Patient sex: F
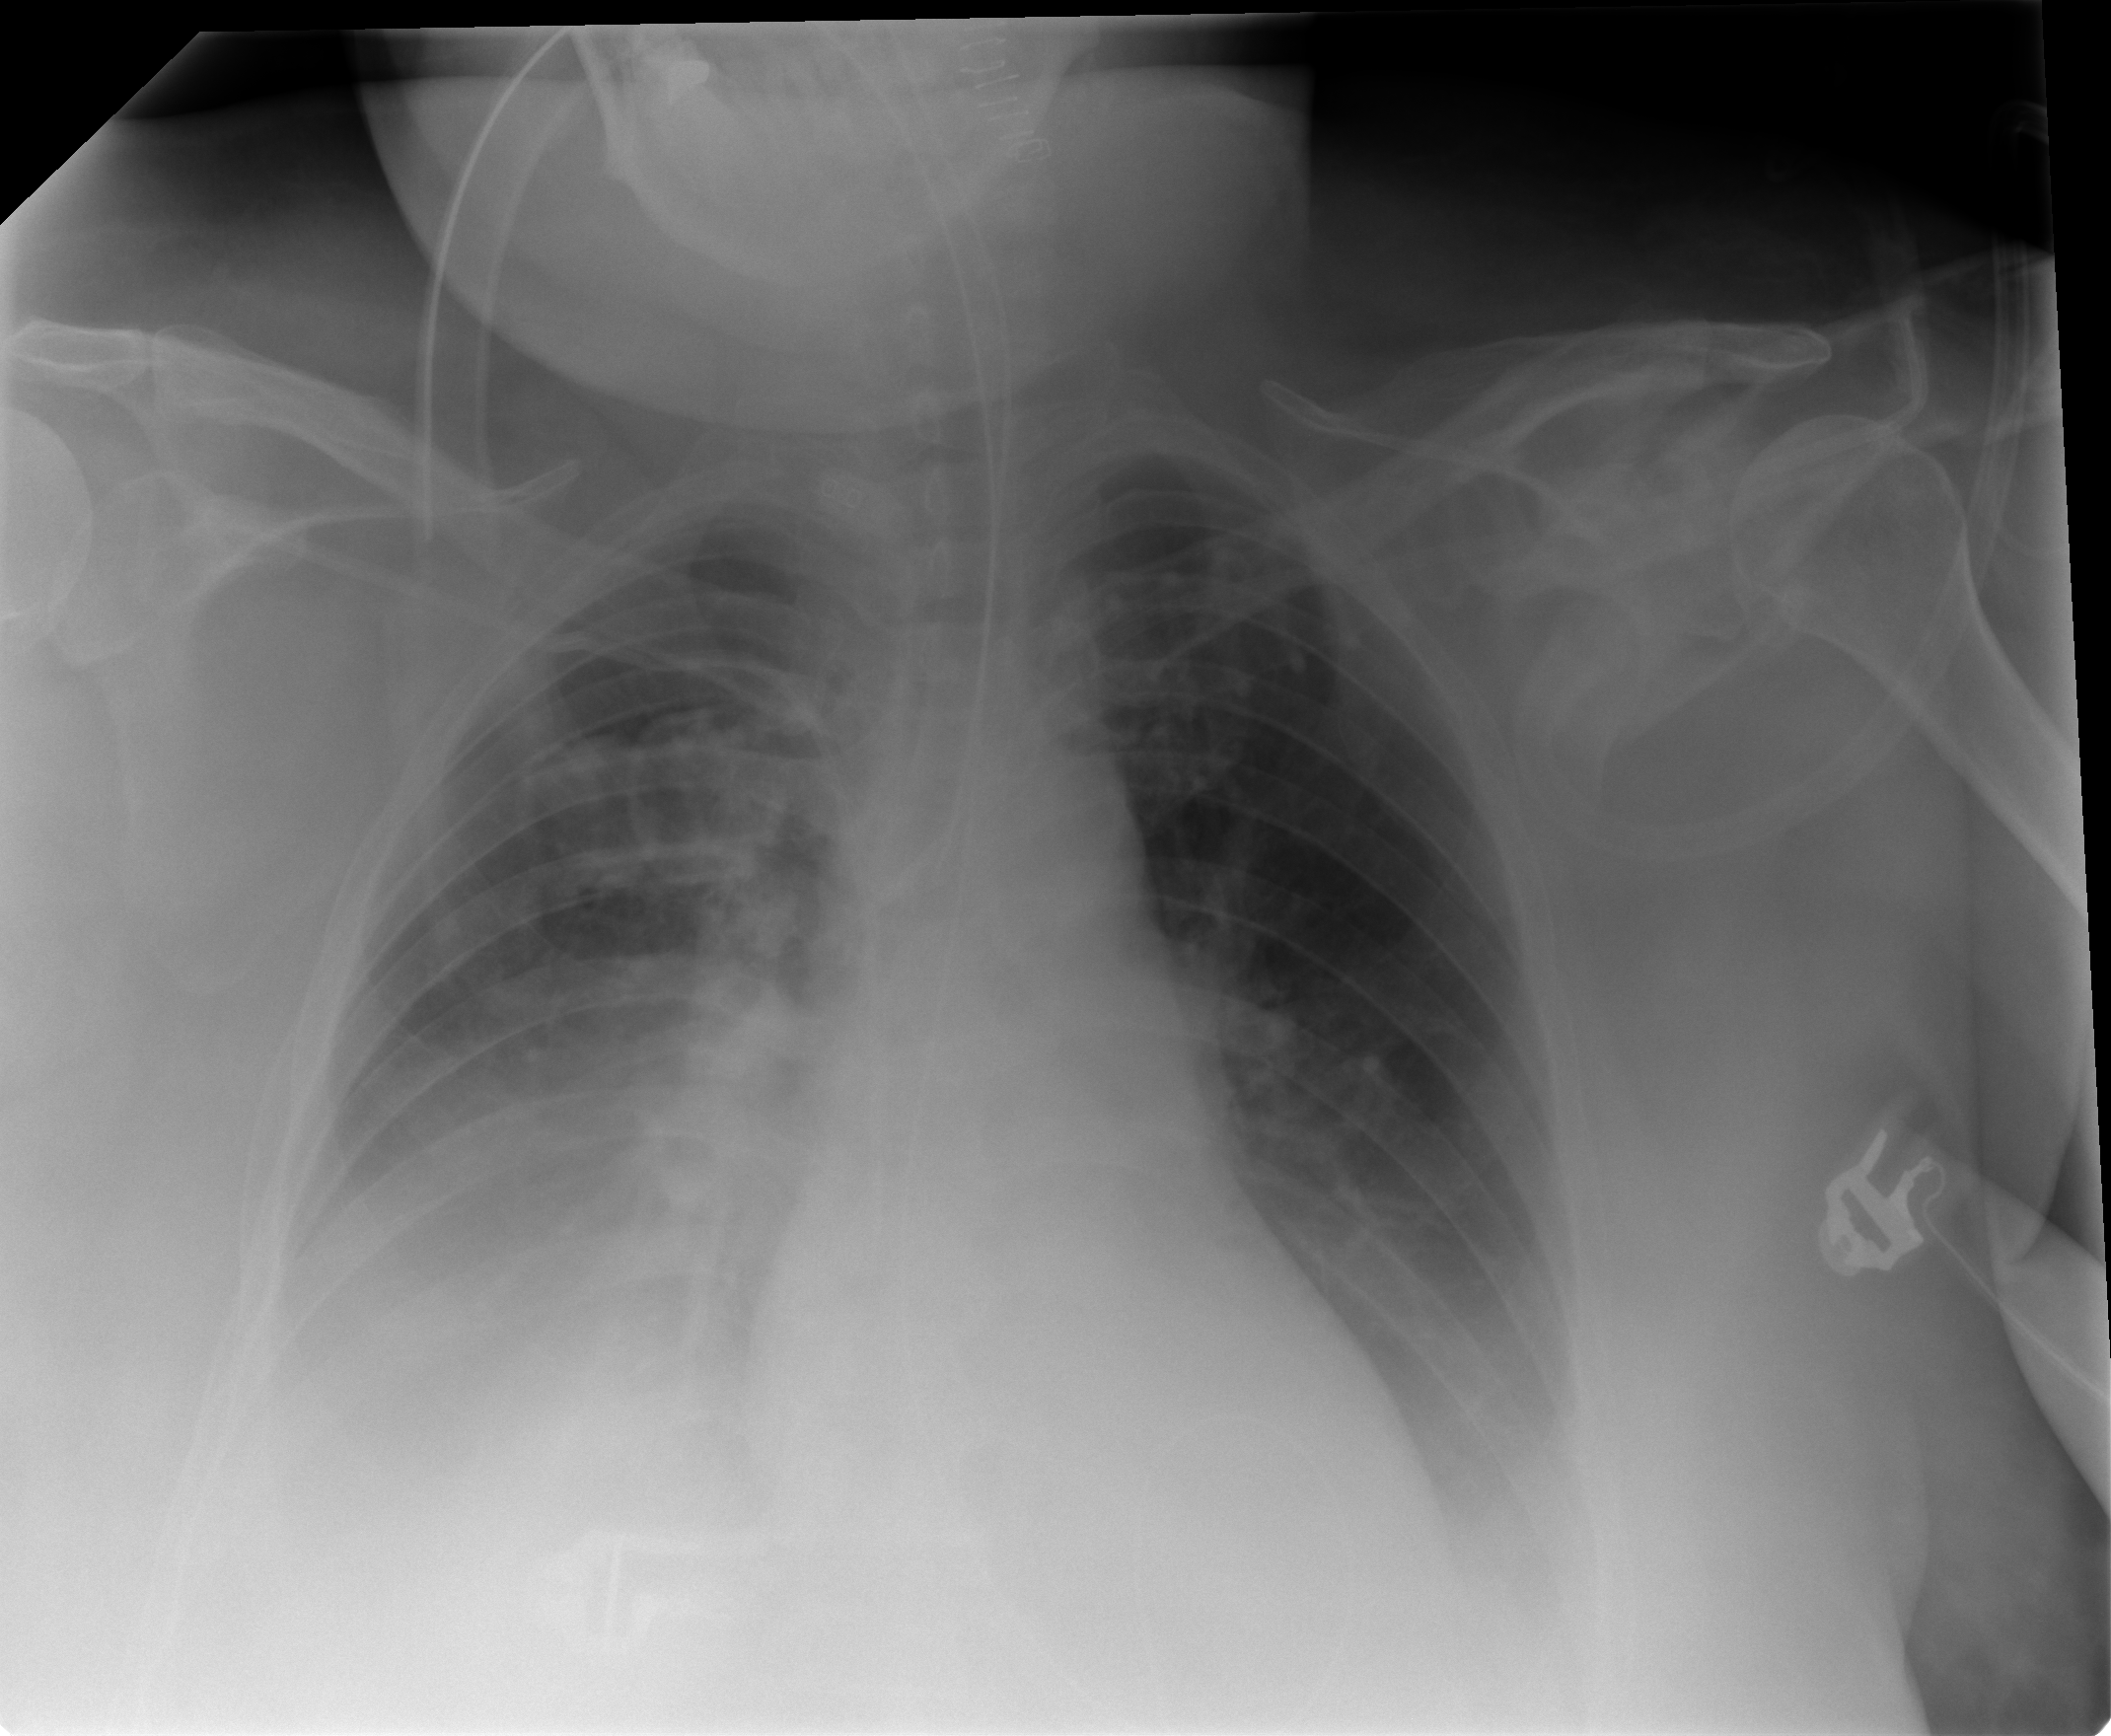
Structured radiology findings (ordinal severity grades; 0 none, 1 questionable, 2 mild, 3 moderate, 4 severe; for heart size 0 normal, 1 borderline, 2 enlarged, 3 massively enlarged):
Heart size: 0
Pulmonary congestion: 2
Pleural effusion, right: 3
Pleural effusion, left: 2
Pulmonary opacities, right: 0
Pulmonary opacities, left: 0
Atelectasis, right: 3
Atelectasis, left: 2